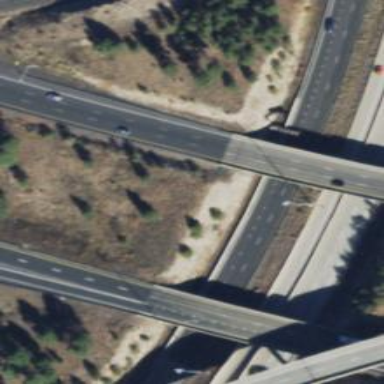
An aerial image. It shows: Asphalt bridge on motorway.